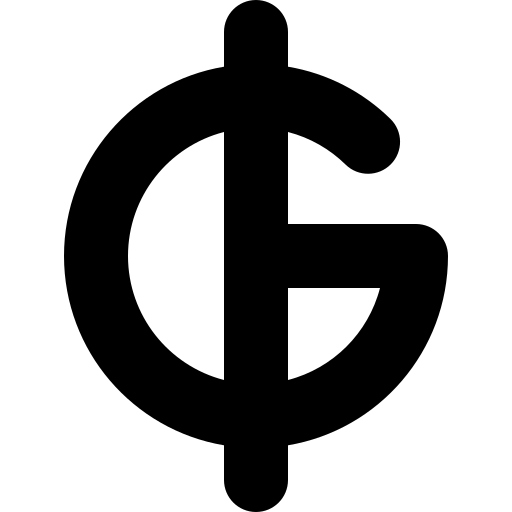
Tags: icon, FontAwesome, fa-icon, solid, guarani, sign